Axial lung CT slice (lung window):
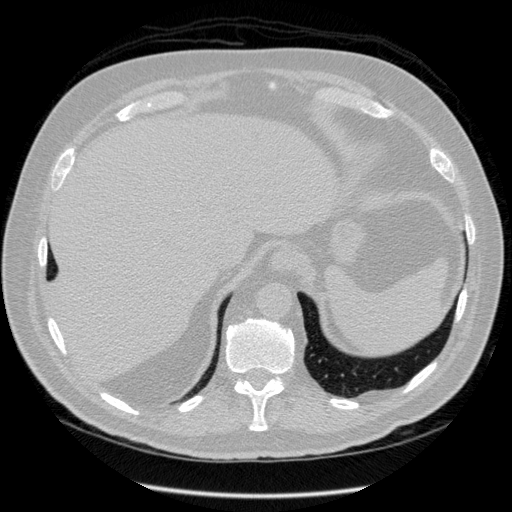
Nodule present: no